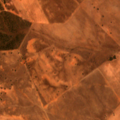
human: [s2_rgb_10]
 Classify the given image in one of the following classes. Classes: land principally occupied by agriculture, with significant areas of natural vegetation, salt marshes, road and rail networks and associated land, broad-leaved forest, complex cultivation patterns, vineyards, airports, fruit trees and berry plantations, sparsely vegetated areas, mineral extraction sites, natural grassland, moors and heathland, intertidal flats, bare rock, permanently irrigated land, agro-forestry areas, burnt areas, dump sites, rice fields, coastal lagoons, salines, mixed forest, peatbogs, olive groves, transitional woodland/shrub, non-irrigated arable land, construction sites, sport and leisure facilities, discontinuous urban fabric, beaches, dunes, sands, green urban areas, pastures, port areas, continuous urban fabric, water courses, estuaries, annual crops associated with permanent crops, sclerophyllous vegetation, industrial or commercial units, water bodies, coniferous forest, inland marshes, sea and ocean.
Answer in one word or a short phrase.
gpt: non-irrigated arable land, agro-forestry areas, transitional woodland/shrub